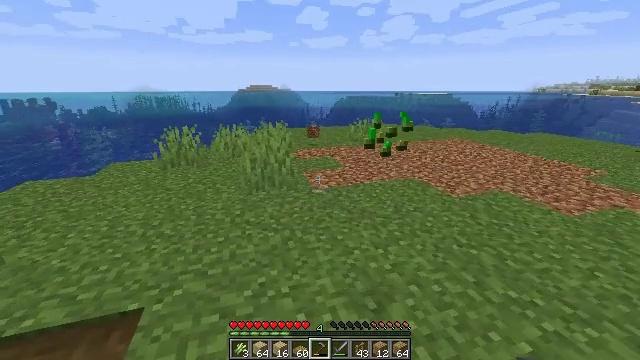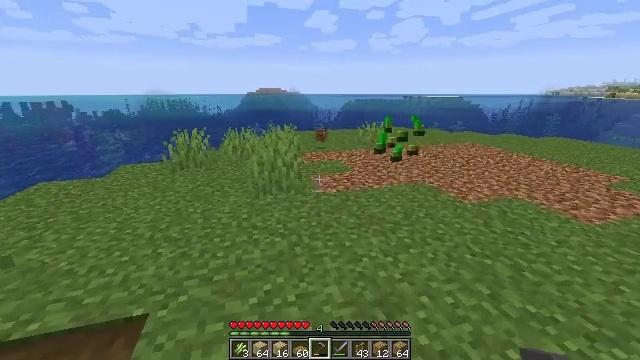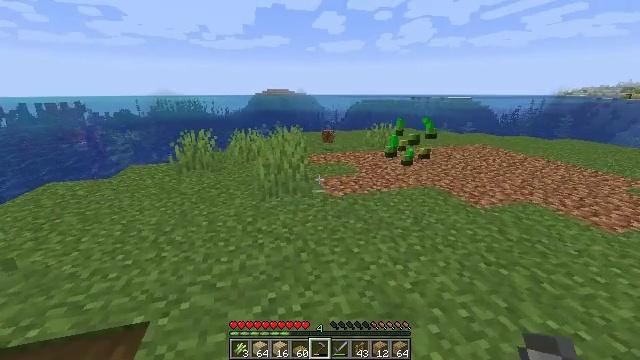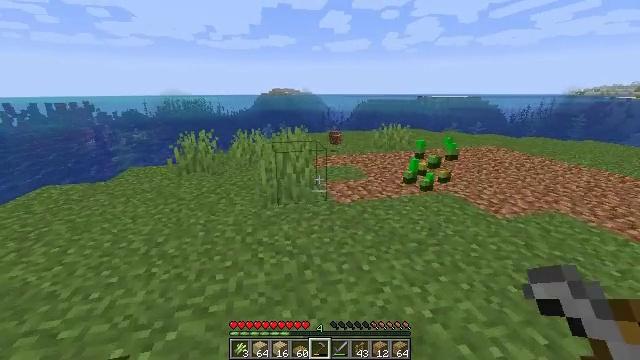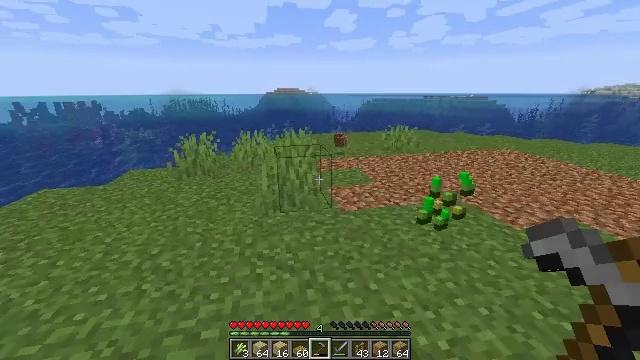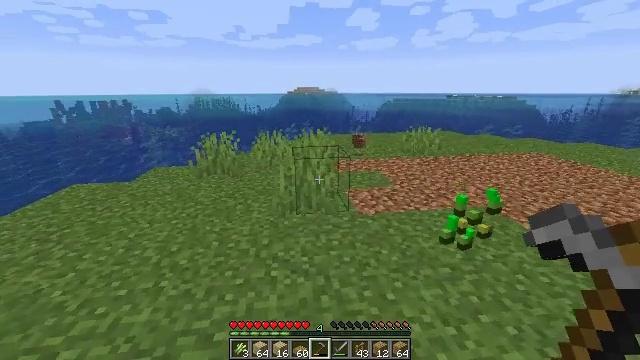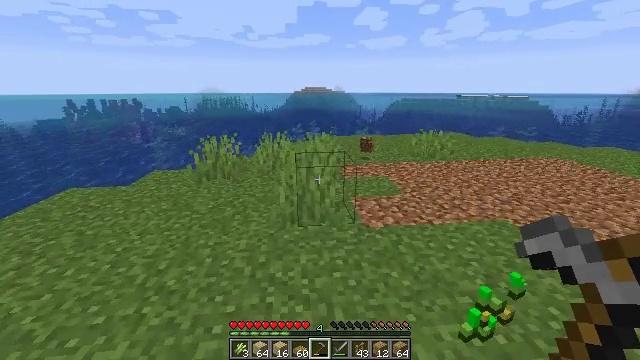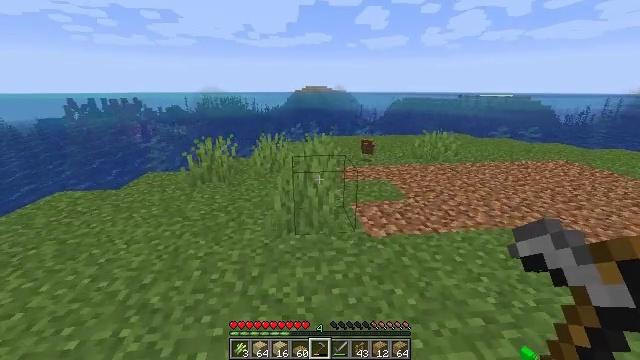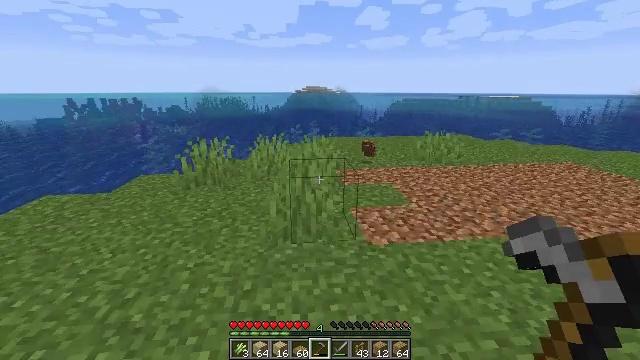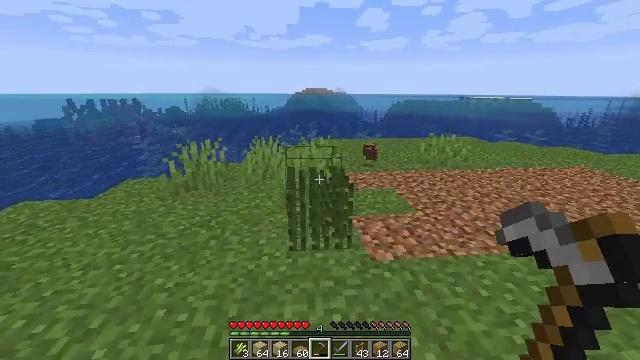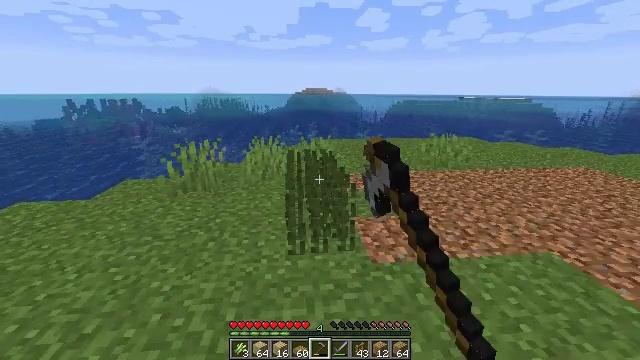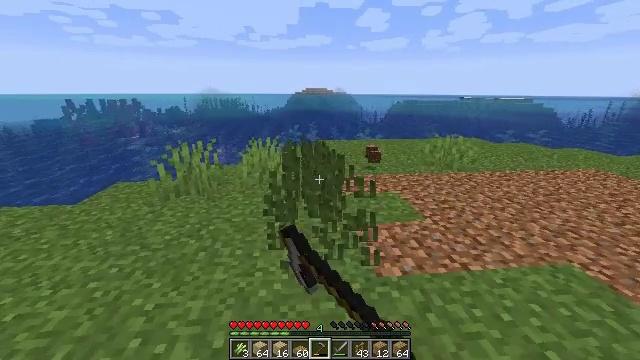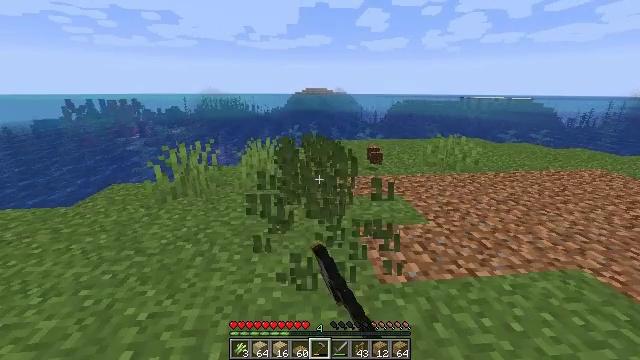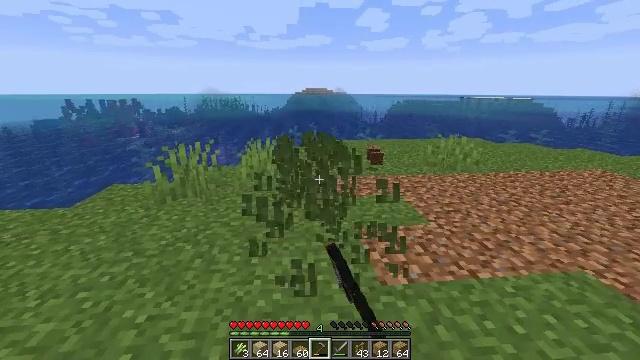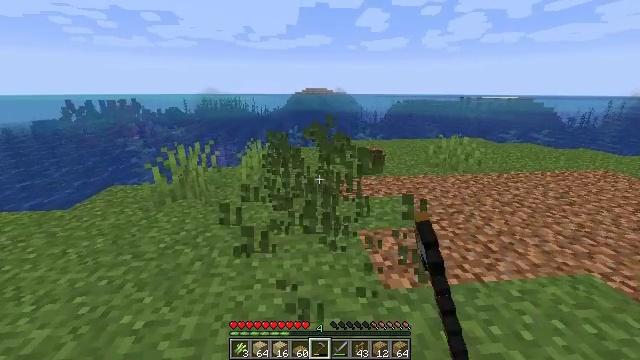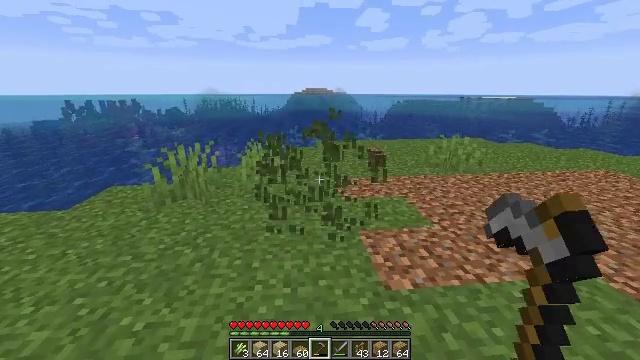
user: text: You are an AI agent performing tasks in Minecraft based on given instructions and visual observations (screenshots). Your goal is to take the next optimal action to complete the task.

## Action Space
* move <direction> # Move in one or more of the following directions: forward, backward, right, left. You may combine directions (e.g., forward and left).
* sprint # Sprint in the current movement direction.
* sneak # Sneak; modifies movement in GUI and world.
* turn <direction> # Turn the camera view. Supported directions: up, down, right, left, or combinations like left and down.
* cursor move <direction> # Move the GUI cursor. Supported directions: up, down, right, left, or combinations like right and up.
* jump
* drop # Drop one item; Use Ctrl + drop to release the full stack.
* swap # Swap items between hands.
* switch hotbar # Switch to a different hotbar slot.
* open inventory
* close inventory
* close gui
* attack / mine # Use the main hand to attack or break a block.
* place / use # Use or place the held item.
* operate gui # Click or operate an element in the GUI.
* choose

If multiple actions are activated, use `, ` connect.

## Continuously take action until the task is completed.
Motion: motion action
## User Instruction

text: Clear the ground by mining grass.
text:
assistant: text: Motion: move forward, turn left
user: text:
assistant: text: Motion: move forward, turn left
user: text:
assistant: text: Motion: move forward, turn left
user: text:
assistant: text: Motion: move forward, turn left
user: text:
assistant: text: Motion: move forward, turn left
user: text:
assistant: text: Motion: move forward, turn left
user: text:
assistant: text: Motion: move forward
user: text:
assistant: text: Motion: move forward
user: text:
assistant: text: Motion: move forward, attack / mine
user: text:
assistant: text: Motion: move forward, attack / mine
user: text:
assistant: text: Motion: attack / mine
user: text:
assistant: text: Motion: attack / mine
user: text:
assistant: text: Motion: no_op
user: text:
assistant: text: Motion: no_op
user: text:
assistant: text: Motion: no_op
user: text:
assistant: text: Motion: turn left
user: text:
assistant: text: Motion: turn left
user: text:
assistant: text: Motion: no_op
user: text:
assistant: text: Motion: no_op
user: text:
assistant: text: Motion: no_op
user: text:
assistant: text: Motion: no_op
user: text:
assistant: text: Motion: no_op
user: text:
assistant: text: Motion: move forward, turn up
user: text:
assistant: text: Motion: move forward
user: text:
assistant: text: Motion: move forward
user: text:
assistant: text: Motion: move forward, turn left
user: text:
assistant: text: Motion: move forward, turn left
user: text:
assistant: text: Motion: move forward, turn left
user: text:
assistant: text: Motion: move forward, turn left
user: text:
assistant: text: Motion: move forward, turn left